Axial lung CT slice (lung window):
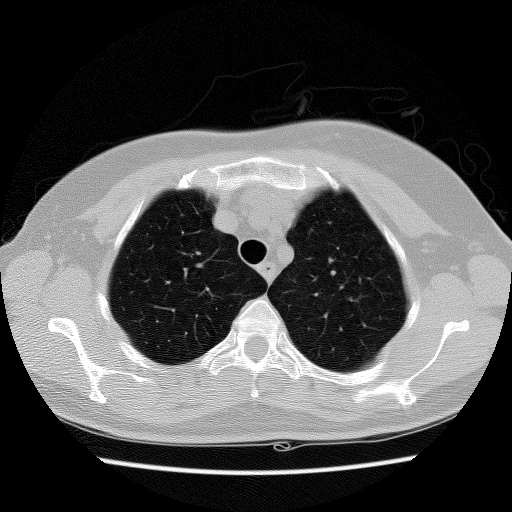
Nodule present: no